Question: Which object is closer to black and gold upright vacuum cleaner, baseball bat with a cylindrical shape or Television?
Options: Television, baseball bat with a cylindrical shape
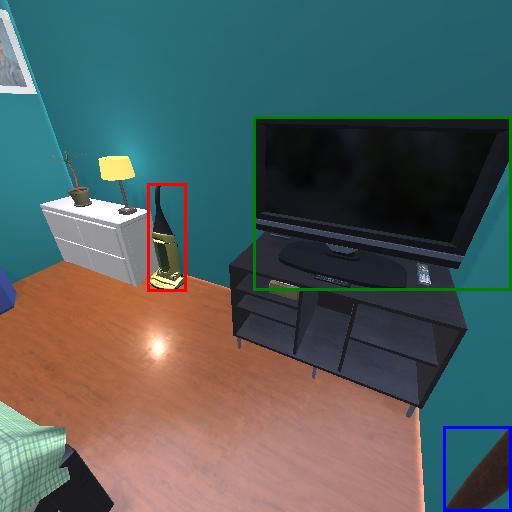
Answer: Television